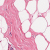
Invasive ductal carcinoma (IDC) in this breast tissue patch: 0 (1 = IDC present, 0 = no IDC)